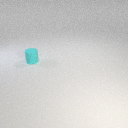
small cyan rubber cylinder